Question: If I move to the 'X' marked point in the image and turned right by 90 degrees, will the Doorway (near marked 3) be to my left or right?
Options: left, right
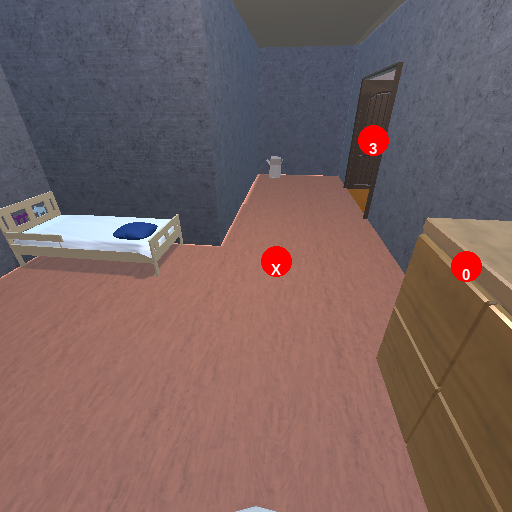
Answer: left